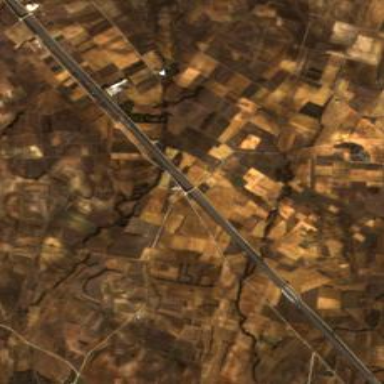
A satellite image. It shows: Motorway area.